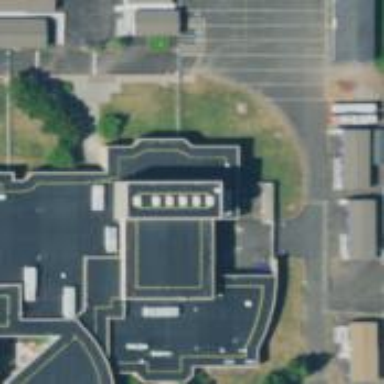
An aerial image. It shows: Part of building is shown in the image.